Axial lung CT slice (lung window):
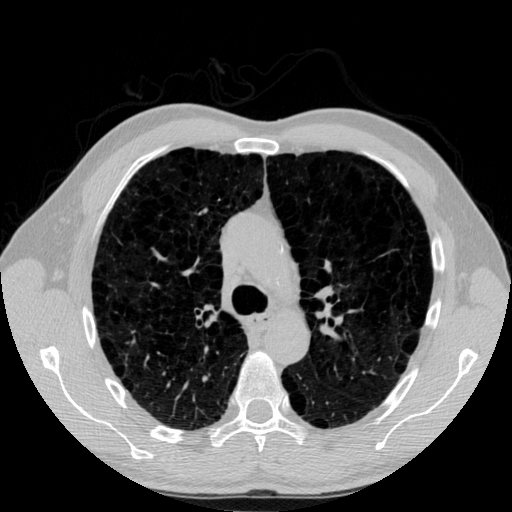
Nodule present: no